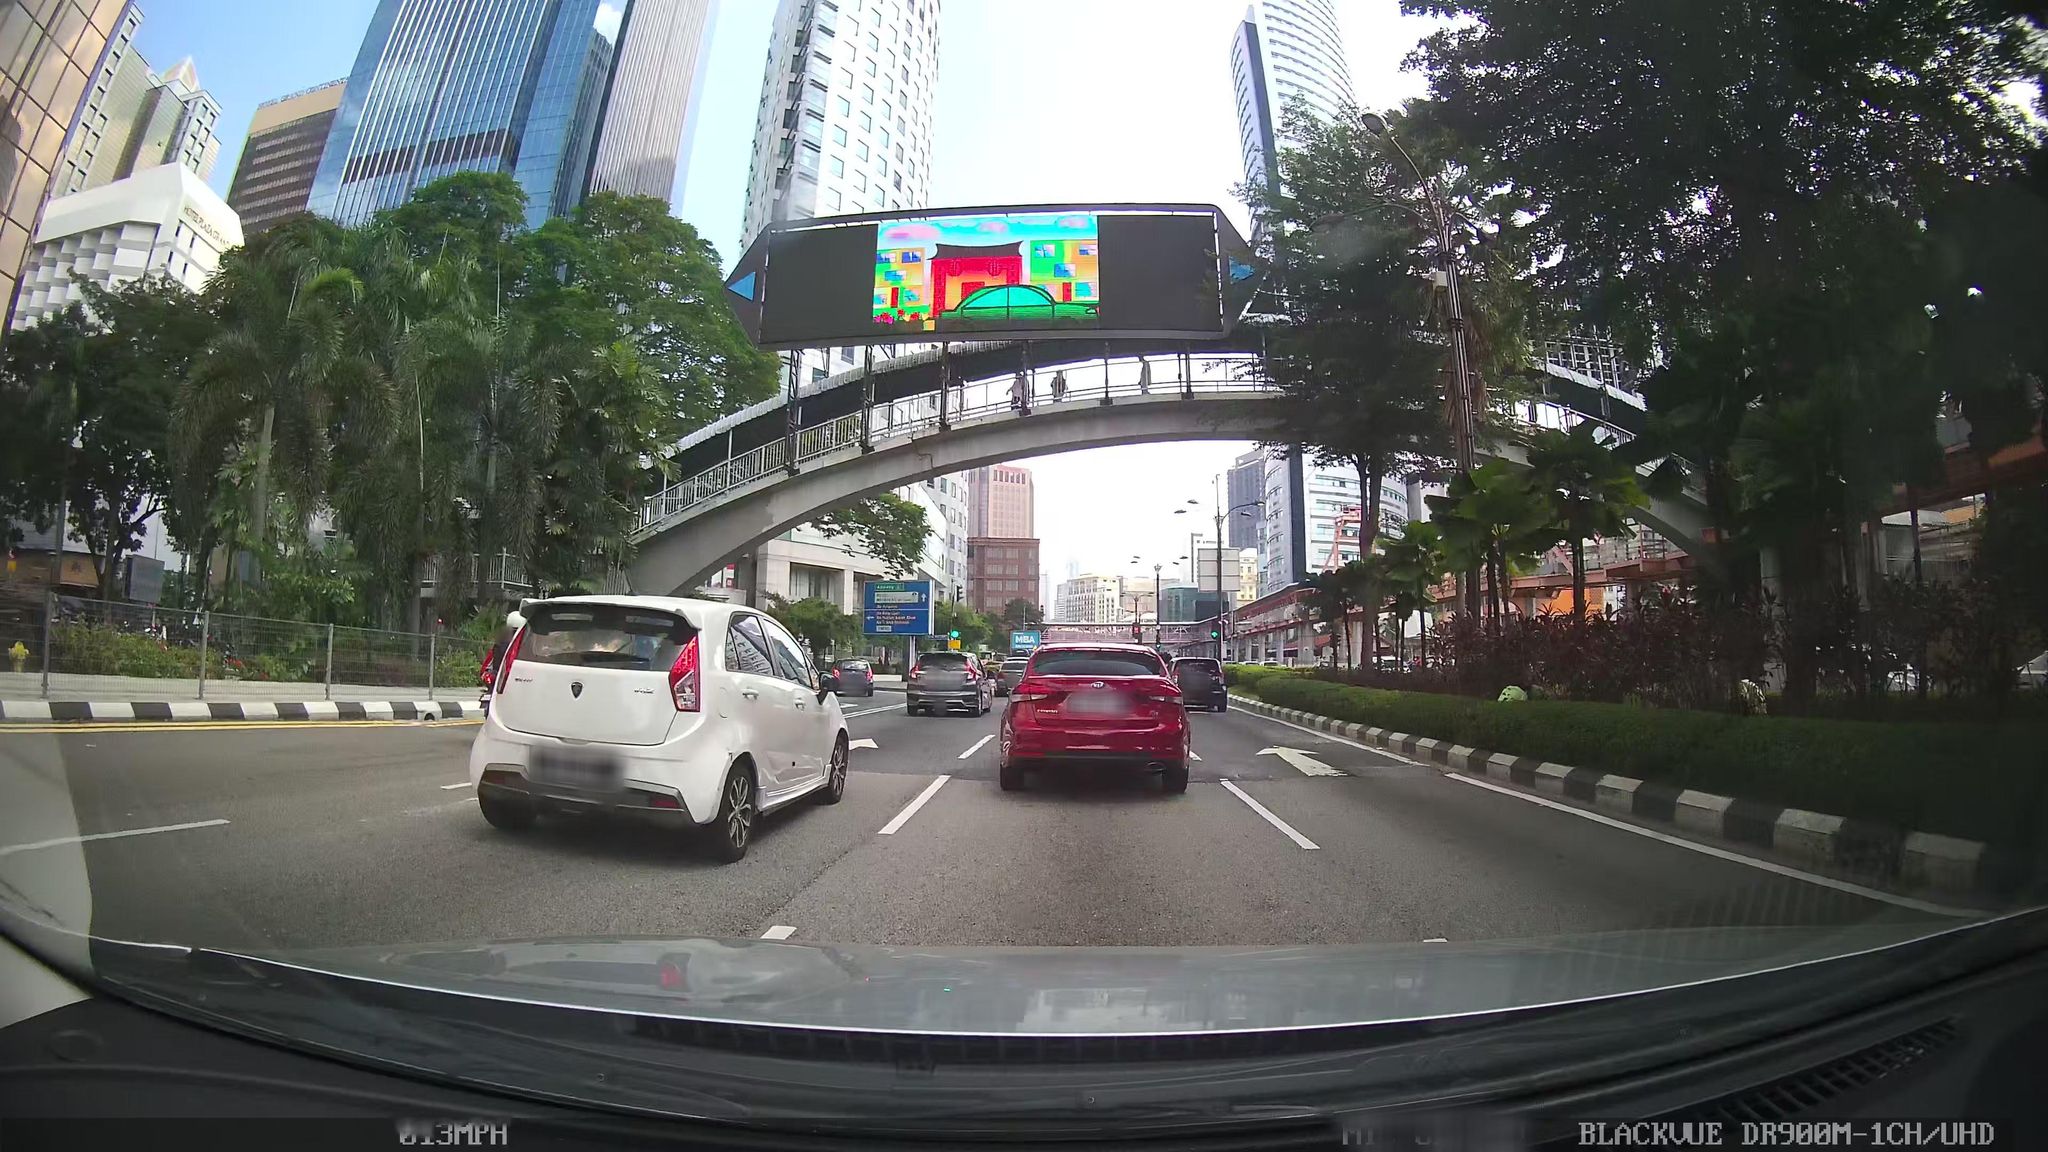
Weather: clear
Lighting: day
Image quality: good
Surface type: driving surface
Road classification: track, steps, footway
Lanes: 1
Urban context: urban centre
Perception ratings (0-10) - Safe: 3.29, Lively: 7.84, Beautiful: 3.18, Boring: 6.56, Depressing: 2.41, Wealthy: 7.17